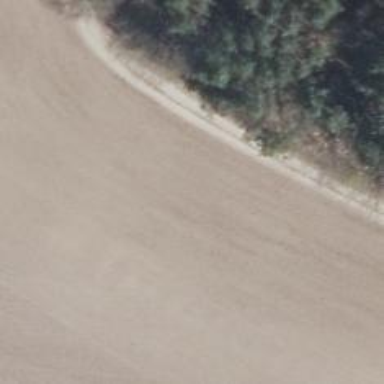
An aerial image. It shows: Dirt track with grade 3 quality.